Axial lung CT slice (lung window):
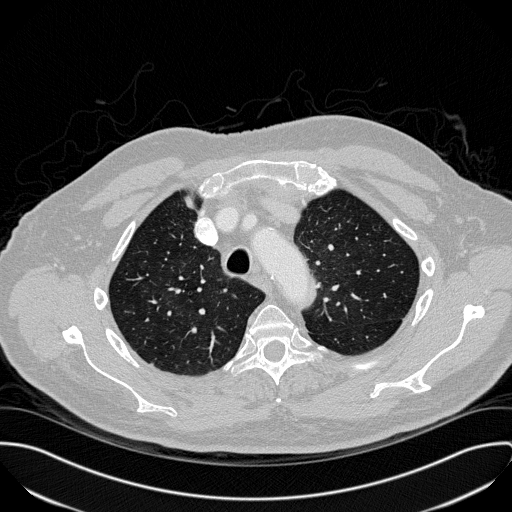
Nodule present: no